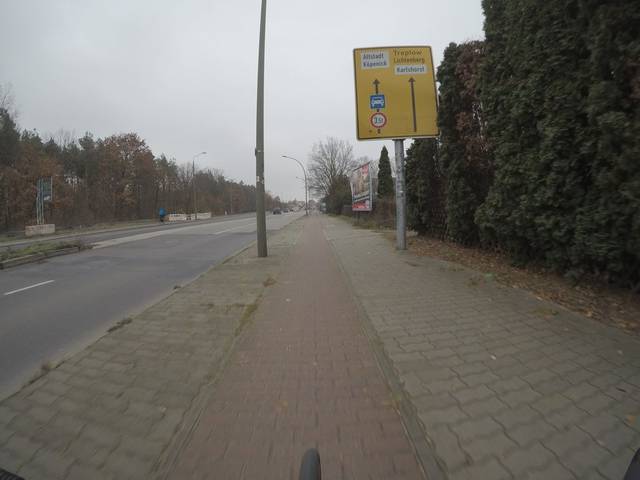
Region: Germany
Coordinates: 52.471, 13.511